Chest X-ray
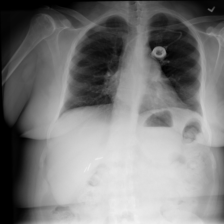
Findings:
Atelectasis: negative
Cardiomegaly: negative
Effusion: negative
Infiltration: negative
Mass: negative
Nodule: negative
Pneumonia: negative
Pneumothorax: negative
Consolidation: negative
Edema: negative
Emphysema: negative
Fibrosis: negative
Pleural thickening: negative
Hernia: negative